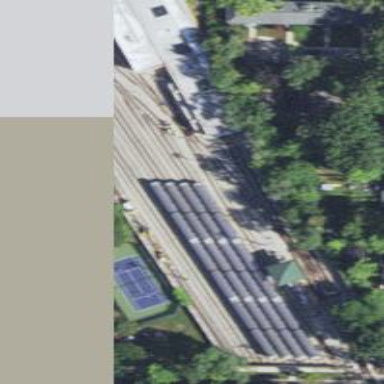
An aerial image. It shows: Electrified rail service yard.